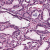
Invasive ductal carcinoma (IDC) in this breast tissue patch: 0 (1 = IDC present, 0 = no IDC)